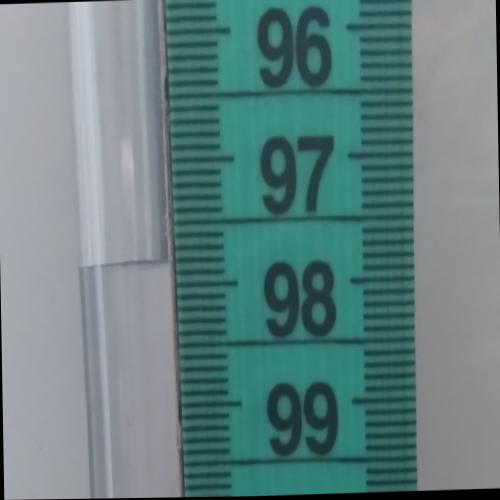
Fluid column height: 97.8 cm